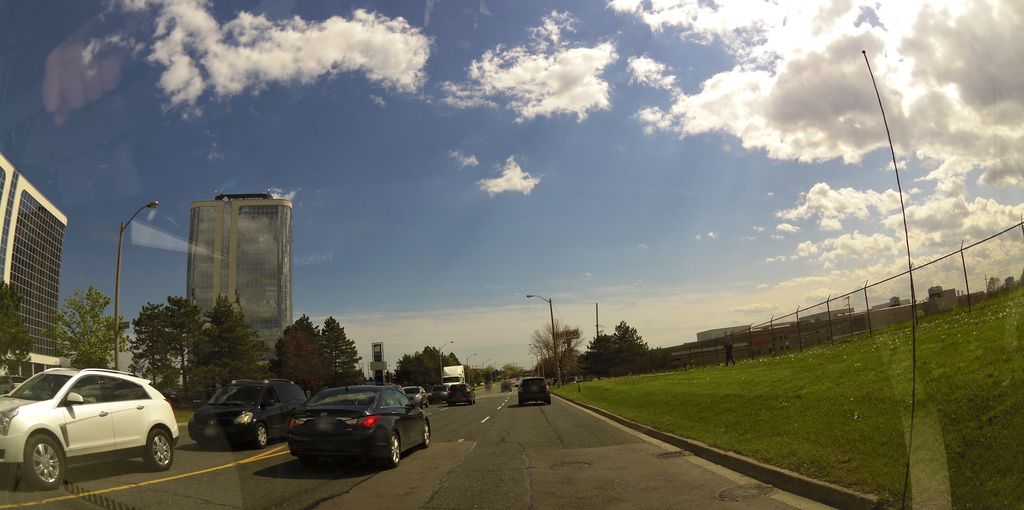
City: toronto